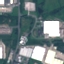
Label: Industrial